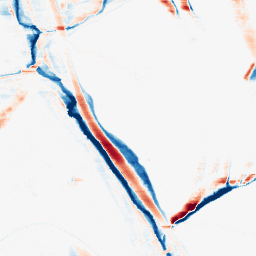
Category: morphological
Decomposition family: morphological_rect
Decomposition parameters: operation: average
width: 20
height: 3
Upsampling method: bicubic_3x
Upsampling parameters: scale: 3
Upsampling scale: 3